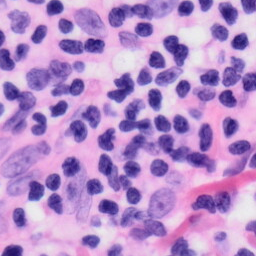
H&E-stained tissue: Skin